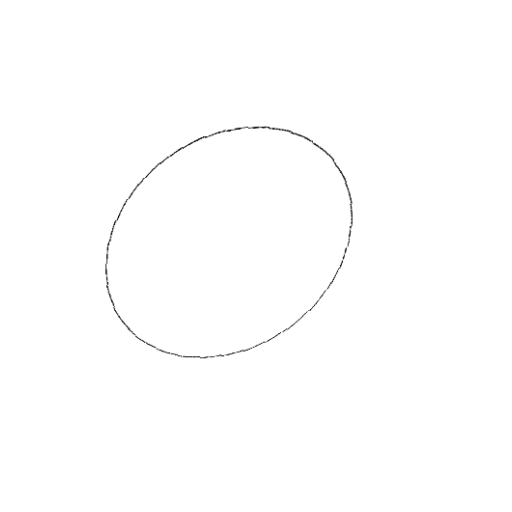
Crossing number: 0